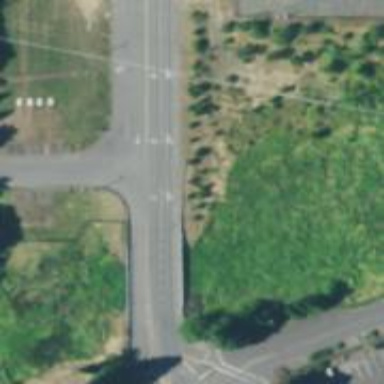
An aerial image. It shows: Unclassified road with sidewalk on the left.